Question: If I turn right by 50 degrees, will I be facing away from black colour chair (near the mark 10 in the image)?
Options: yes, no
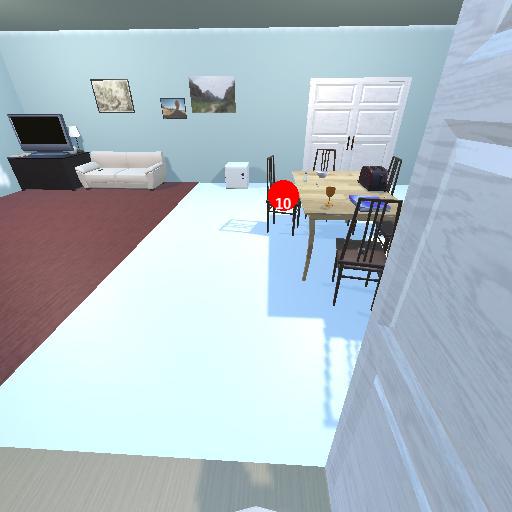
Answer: yes